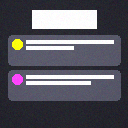
Screen state: on